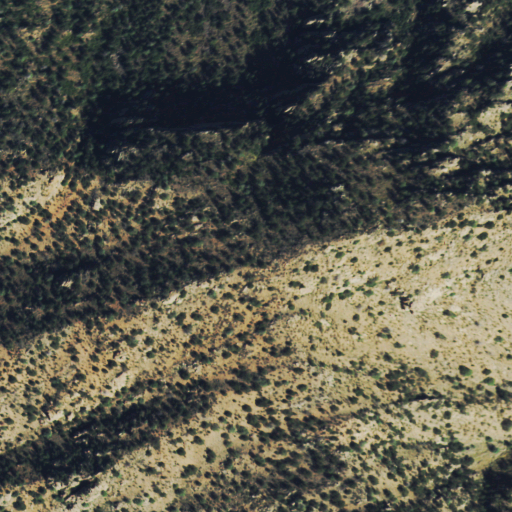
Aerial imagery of mountain in Colorado named Horseshoe Mountain containing evergreen forest, shrub, and grassland